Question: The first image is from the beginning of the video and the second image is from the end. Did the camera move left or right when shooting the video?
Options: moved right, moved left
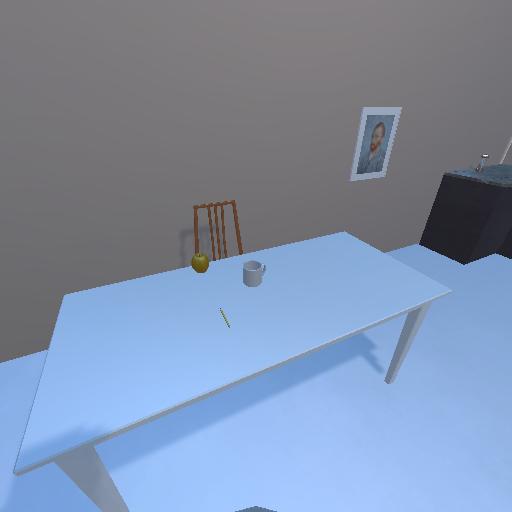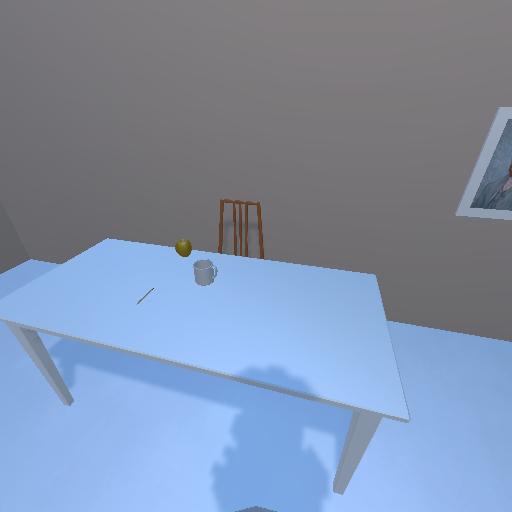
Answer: moved right